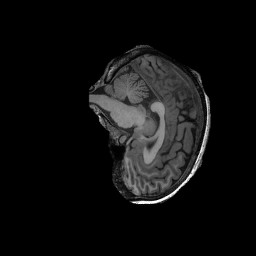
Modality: T1w
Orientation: sagittal
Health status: ill
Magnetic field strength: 3 T